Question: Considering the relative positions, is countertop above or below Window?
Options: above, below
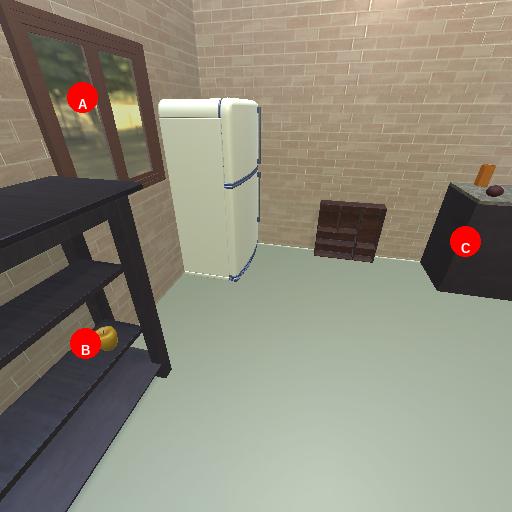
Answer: above